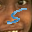
Label: 5